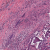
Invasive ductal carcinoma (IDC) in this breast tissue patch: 0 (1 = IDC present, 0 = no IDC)